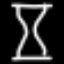
Label: hourglass